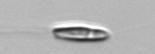
Label: Chrysochromulina